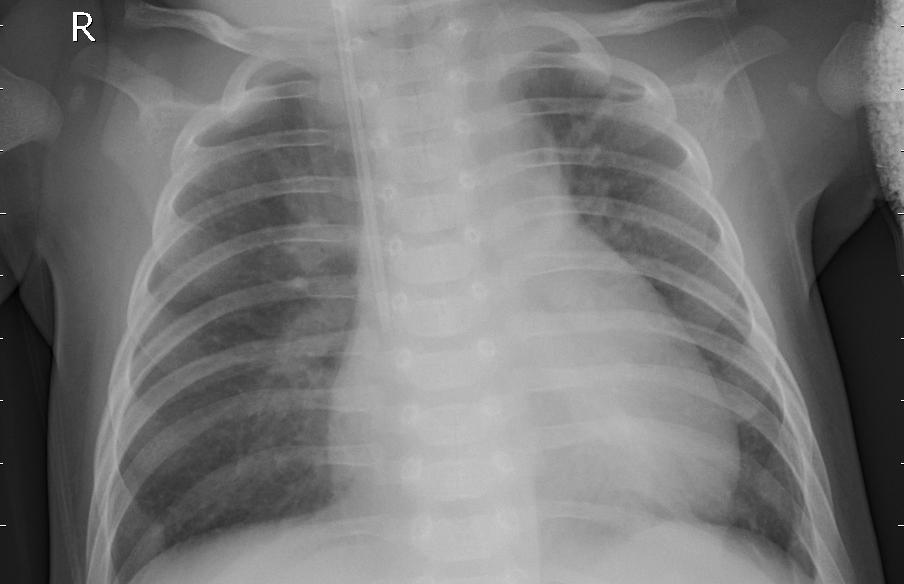
Diagnosis: PNEUMONIA